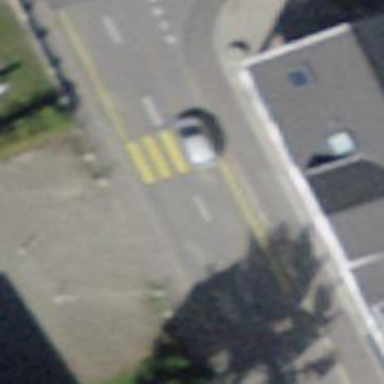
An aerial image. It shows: Zebra crossing on the road.